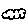
Label: cloud